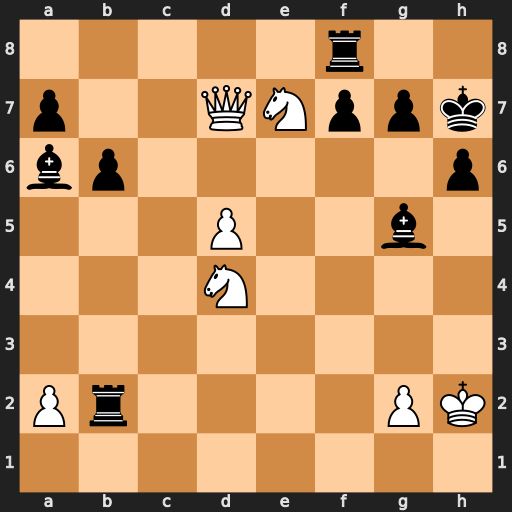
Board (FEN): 5r2/p2QNppk/bp5p/3P2b1/3N4/8/Pr4PK/8
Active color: w
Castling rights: -
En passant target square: -
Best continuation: Qf5+ Kh8 Ng6+